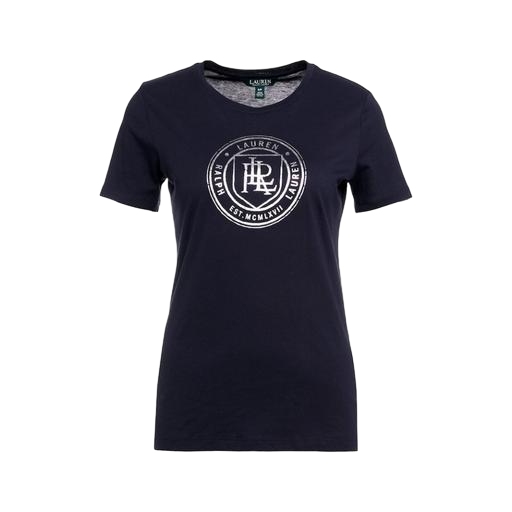
blue logo print t-shirt, blue logo jersey tee, blue logo v-neck t-shirt, white background